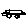
Label: car